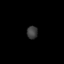
Tissue: lung
Cell type: Endothelial cells
Senescence score: 0.552
Nuclear area (px): 136
Mean DAPI intensity: 60.89